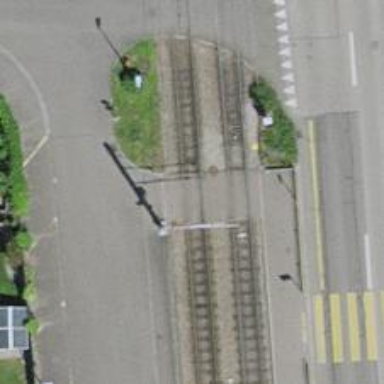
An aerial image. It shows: Footway along the road.